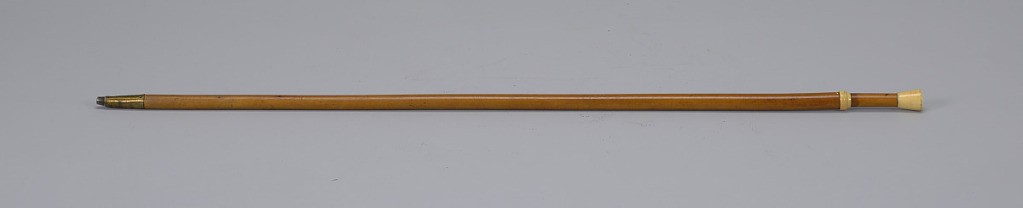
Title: Cane
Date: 18th century
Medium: Malacca (rattan), ivory, brass, iron
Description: Slightly tapering stick, trimmed with ivory. Brass ferrule and iron tip.